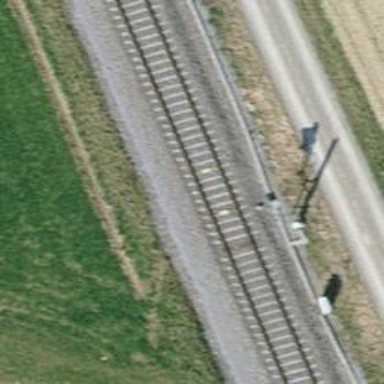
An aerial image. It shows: Railway signal.